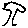
Label: tree